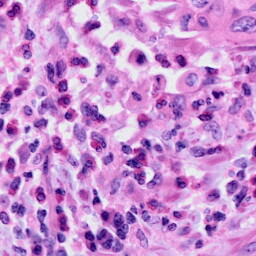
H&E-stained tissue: Cervix